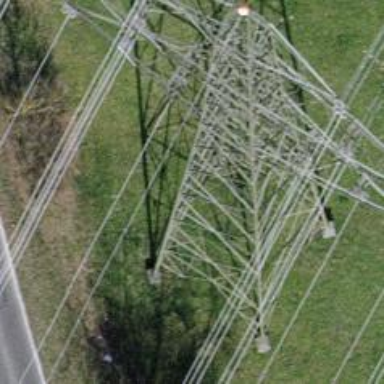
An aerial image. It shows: Towering power structure.